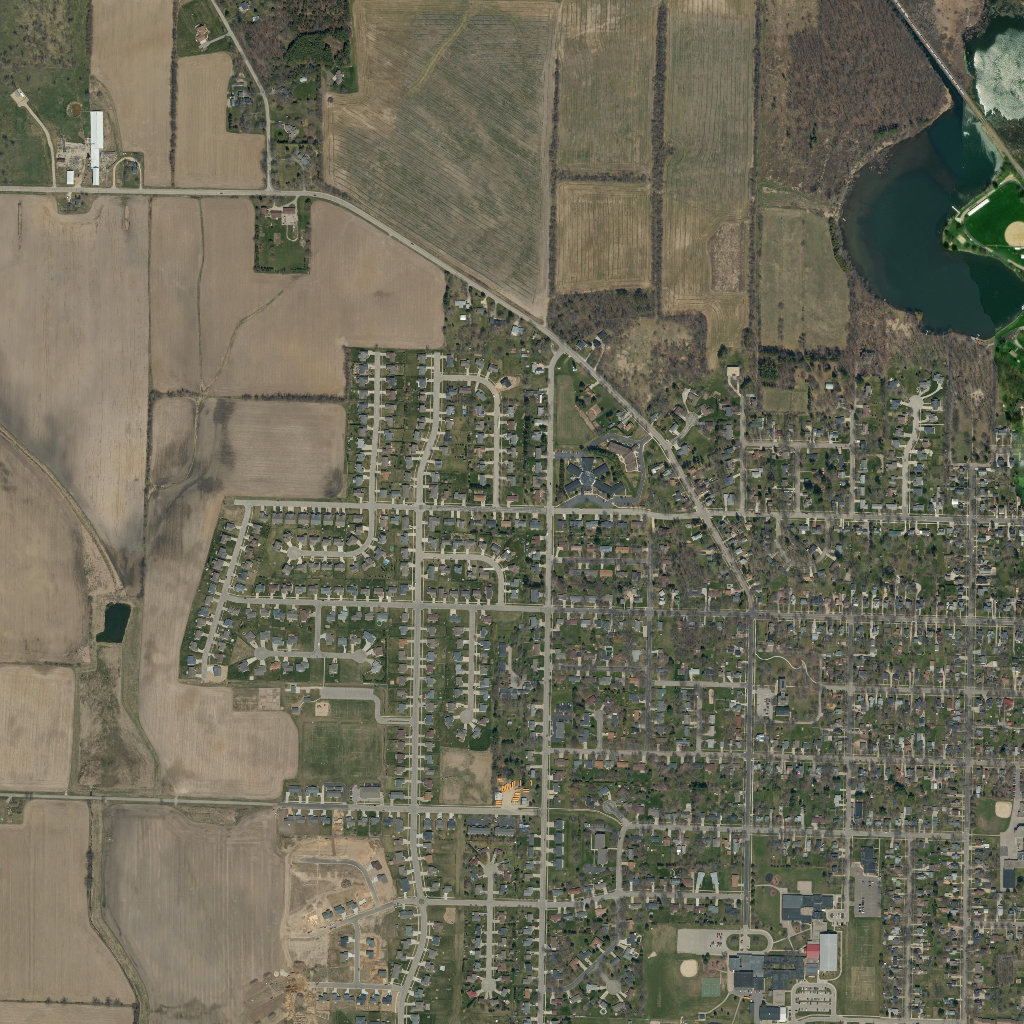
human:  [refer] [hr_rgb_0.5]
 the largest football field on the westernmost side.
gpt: <box>[[29, 70, 36, 75, 0]]</box>